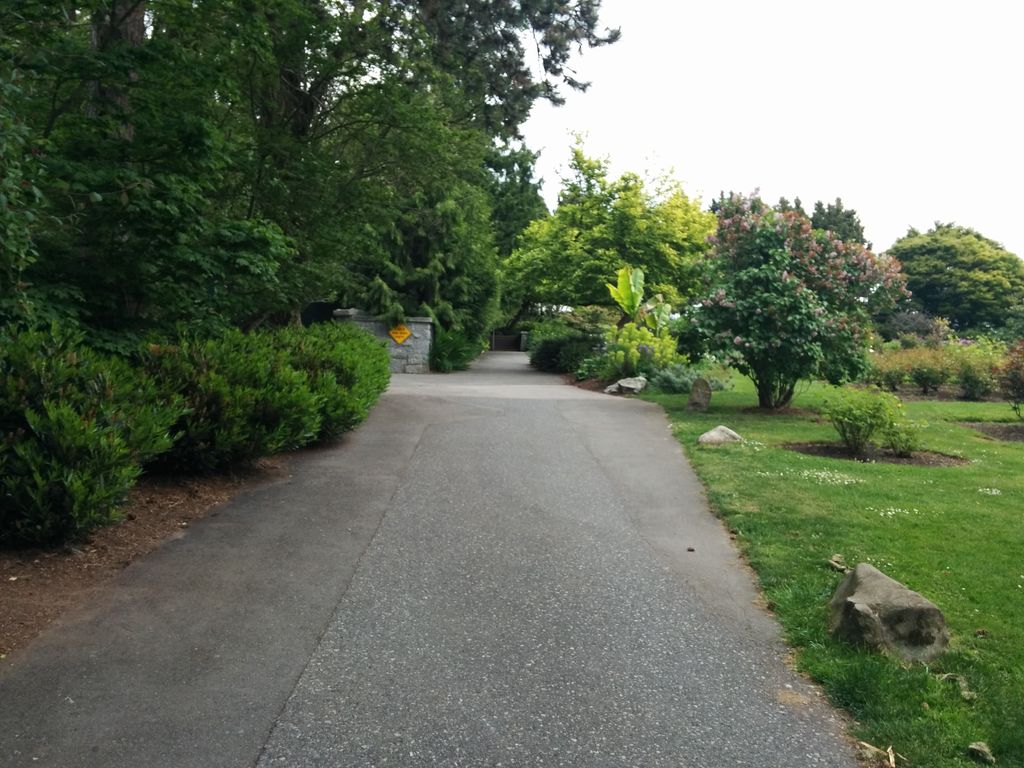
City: vancouver